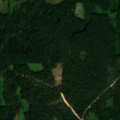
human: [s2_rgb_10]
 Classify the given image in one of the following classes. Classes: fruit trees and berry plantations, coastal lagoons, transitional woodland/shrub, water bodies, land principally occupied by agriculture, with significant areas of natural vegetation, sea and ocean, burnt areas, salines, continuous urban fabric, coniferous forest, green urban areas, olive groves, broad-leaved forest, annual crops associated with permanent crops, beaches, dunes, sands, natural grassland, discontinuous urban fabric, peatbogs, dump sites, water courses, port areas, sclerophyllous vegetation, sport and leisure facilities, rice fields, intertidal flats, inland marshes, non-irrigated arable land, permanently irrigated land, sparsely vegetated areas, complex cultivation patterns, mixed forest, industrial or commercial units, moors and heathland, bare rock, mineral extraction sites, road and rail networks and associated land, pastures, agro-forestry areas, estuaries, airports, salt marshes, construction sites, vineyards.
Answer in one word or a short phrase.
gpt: complex cultivation patterns, coniferous forest, mixed forest